Question: Safari loading not valid range of binary data. You can see it on screenshot. I think it somehow connected with cache. Because first attempt always correct. Works perfect in other browsers.
See Range in request and Range in response.

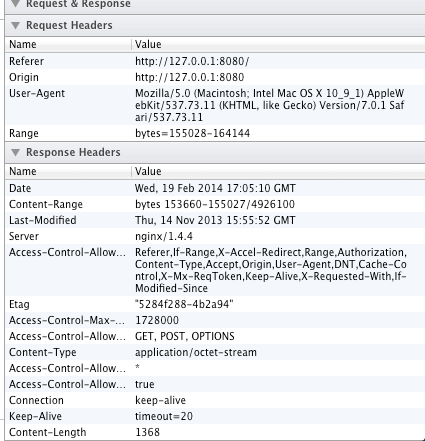
Answer: The request isn't coming to the http server. So the problem is in the safari cache implementation which caches range requests without checking bytes.